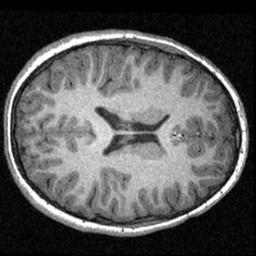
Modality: T1w
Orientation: axial
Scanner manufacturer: siemens
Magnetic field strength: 3 T
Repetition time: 1.57 s
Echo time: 0.00304 s